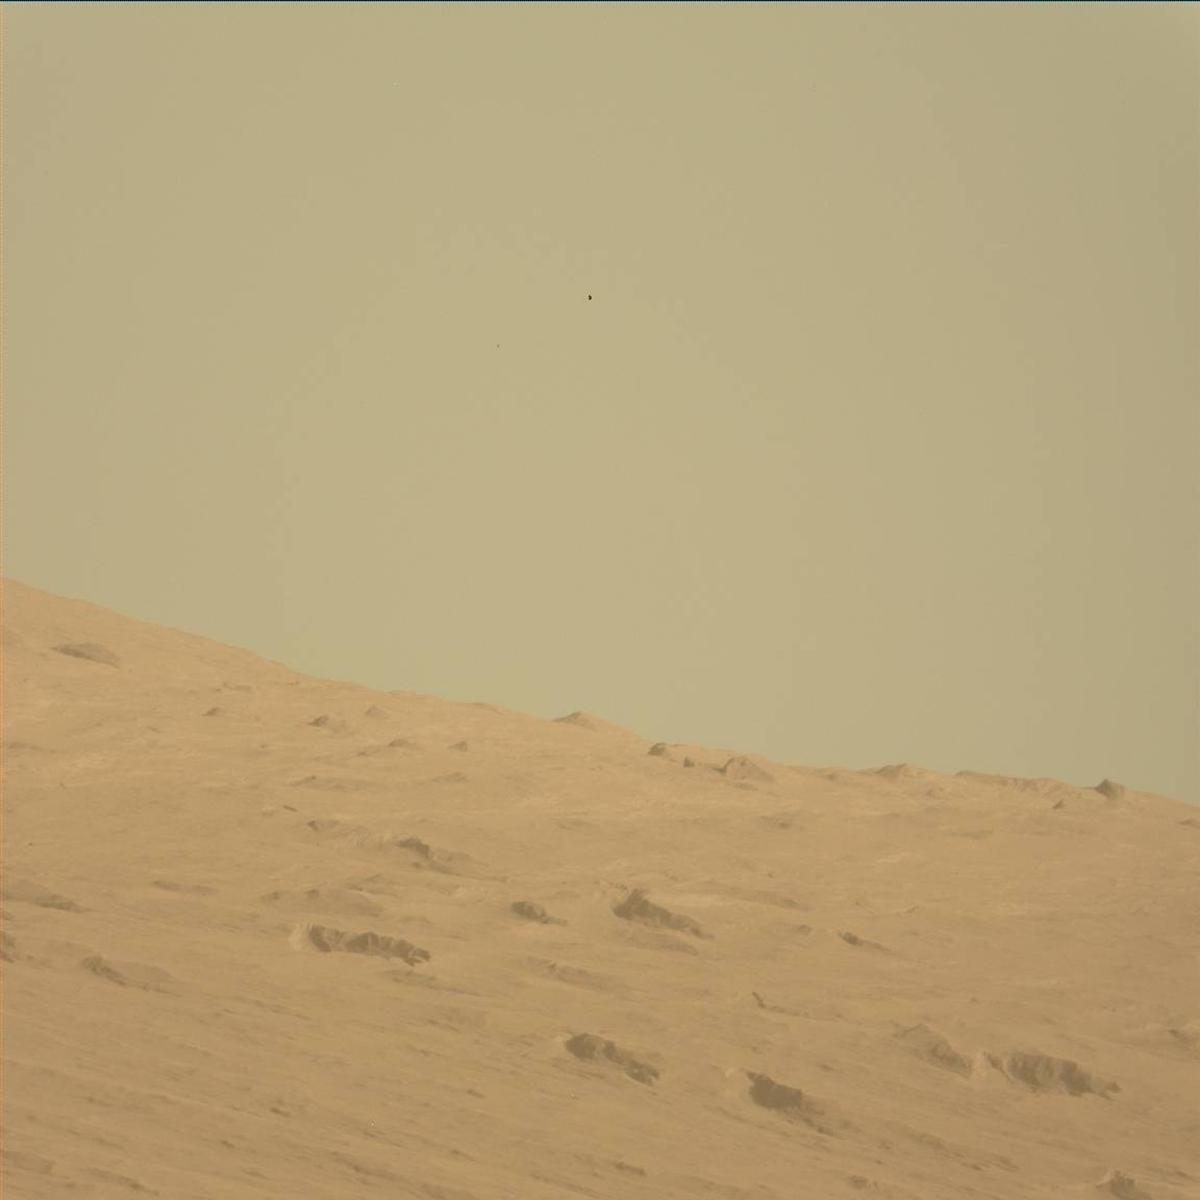
Terrain classes present: Ridge, Sky